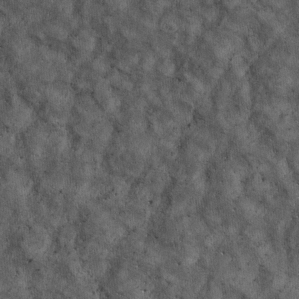
Label: non_frost